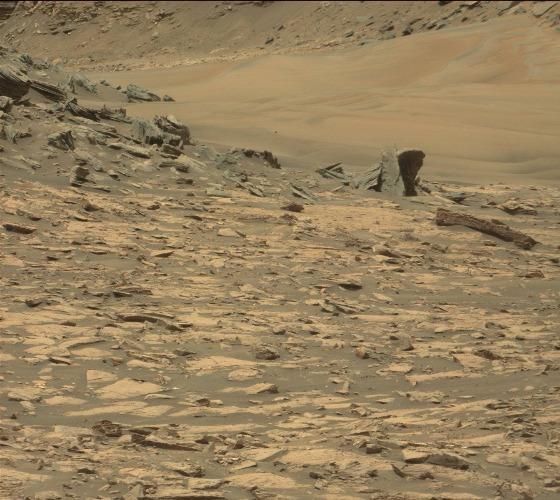
Terrain classes present: Bedrock, Gravel / Sand / Soil, Rock